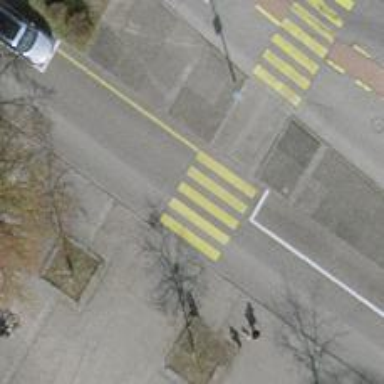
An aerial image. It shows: Marked zebra crossing on the road.